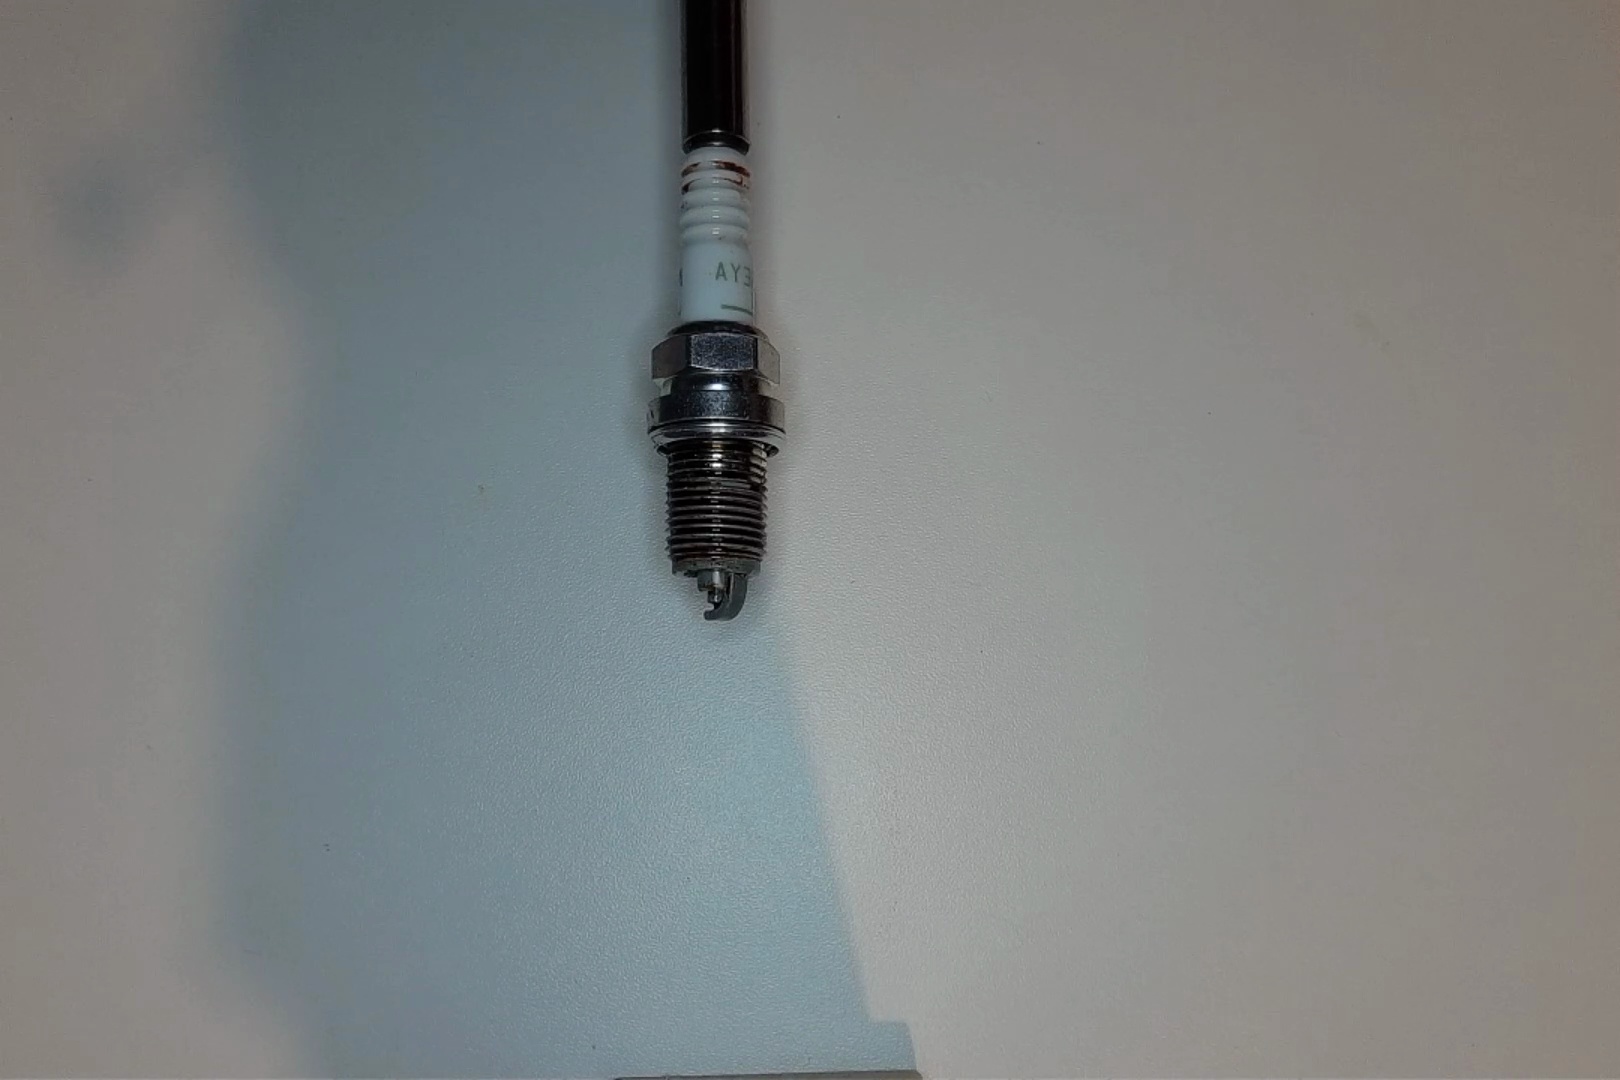
Label: anomaly